Question: I had saw many ways to align a textview with an imageview, but I didn't find how to make when the text is bigger than the image, and when you want that text occupy all the parent layout. My layout is this:
'''
<RelativeLayout
android:id="@+id/accordion_toogle"
android:layout_width="match_parent"
android:layout_height="wrap_content"
android:orientation="vertical"
android:visibility="gone">
<ImageView
android:id="@+id/accordion_image"
android:layout_width="@dimen/accor_img_wid"
android:layout_height="@dimen/accor_img_hei" />
<TextView
android:id="@+id/accordion_msg"
android:layout_width="match_parent"
android:layout_height="wrap_content"
android:layout_toRightOf="@+id/accordion_image"
android:paddingLeft="5dp"/>
</RelativeLayout>
'''
In this case, assuming that the image occupy the half of the RelativeLayout, the accordion_msg continues to occupy the half of the relativeLayout once the imageView finish.
Do you understand me?? Have I expressed well?? Any suggestion??
Thank you.
A picture to help what I try to do:

The pink square is the picture, the purple and white rectangles are where the text must to be, but until now, the purple is empty. The text only occupy the white square.
I am trying what @Elltz says... but I cannot make what I want, I have this code:
'''
draw.setBounds(0, 0, width, height); //width: 128 height: 172 in this case
textview.setCompoundDrawablesRelative(draw, null, null, null);
'''
But no image is shown, I try other many things, like:
'''
textview.setCompoundDrawablesRelative(null, draw, null, null);
'''
And the image stays on the top of the text. Other diferent this I tried was:
'''
textview.setCompoundDrawables(draw, null, null, null);
'''
And the image is on the left... but it is vertically align at center, and top and bottom of image are blank (no text, no picture... no nothing). I try changing the parent to LinearLayout, using gravity left, gravity top, RelativeLayout...
Oooppsss!!! now the layout is this:
'''
<RelativeLayout
android:id="@+id/accordion_toogle"
android:layout_width="match_parent"
android:layout_height="wrap_content"
android:visibility="gone">
<TextView
android:id="@+id/accordion_msg"
android:layout_width="match_parent"
android:layout_height="wrap_content"
android:layout_toRightOf="@+id/accordion_image"
android:paddingLeft="5dp"/>
</RelativeLayout>
'''
*The visibility gone on the parent is not important, I change it programmatically.
Thank you.
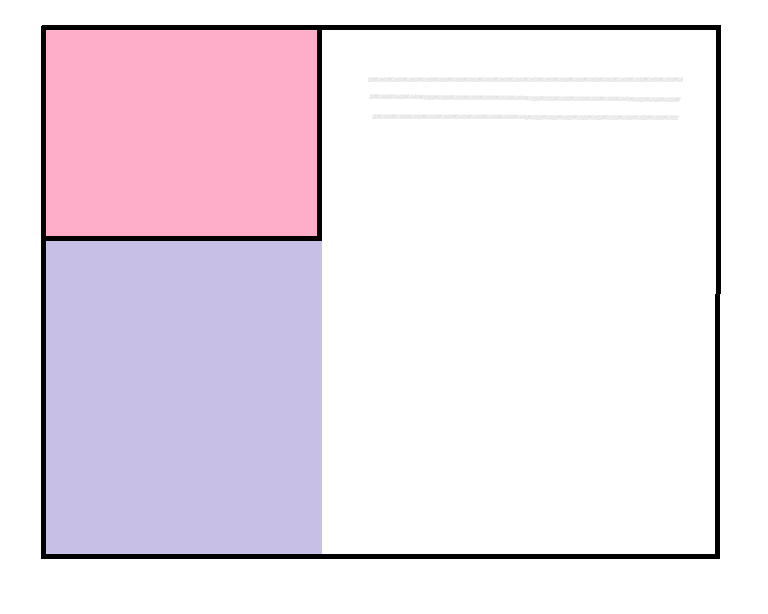
Answer: Ok... after a hard job of experimentation, searching-> attempting-> failing-> searching-> attempting-> failing-> searching-> attempting-> success ;)
In <URL>:
'''
<RelativeLayout
android:id="@+id/accordion_toogle"
android:layout_width="match_parent"
android:layout_height="wrap_content"
android:layout_marginBottom="6dp"
android:visibility="gone"
android:gravity="top">
<ImageView
android:id="@+id/accordion_image"
android:layout_width="@dimen/img_width"
android:layout_height="@dimen/img_height"
android:src="@drawable/default_image"/>
<TextView
android:id="@+id/accordion_msg"
android:layout_width="match_parent"
android:layout_height="wrap_content"
android:paddingLeft="5dp"/>
</RelativeLayout>
'''
'''
final TextView msgView = (TextView)view_aux.findViewById(R.id.accordion_msg);
String msg_text = dbStructure.getMsg();
if(msg_text.contains("href="")) {
String[] msg_aux = msg_text.split("href="");
if (!msg_aux[1].toLowerCase().startsWith("http"))
msg_aux[1] = "http://" + msg_aux[1];
msg_text = msg_aux[0] + ""href="" + msg_aux[1];
}
msgView.setText(Html.fromHtml(msg_text));
msgView.setMovementMethod(LinkMovementMethod.getInstance());
int lines = (int)Math.round(height / msgView.getLineHeight());
SpannableString ss = new SpannableString(msgView.getText());
ss.setSpan(new MyLeadingMarginSpan2(lines, width+10), 0, ss.length(), 0);
msgView.setText(ss);
'''
In this case the width and height are the meassures of the ImageView.